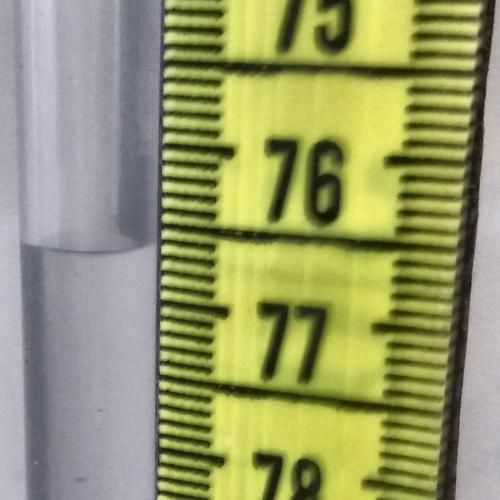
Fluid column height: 76.6 cm